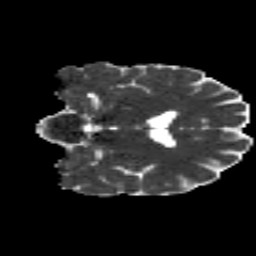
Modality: MD
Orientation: coronal
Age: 34
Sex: male
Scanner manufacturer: siemens
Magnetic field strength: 3 T
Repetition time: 8.8 s
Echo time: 0.085 s